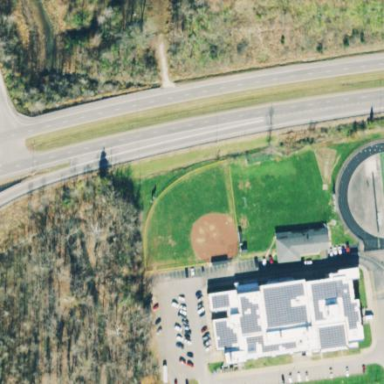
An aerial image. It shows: Softball pitch for leisure sports.